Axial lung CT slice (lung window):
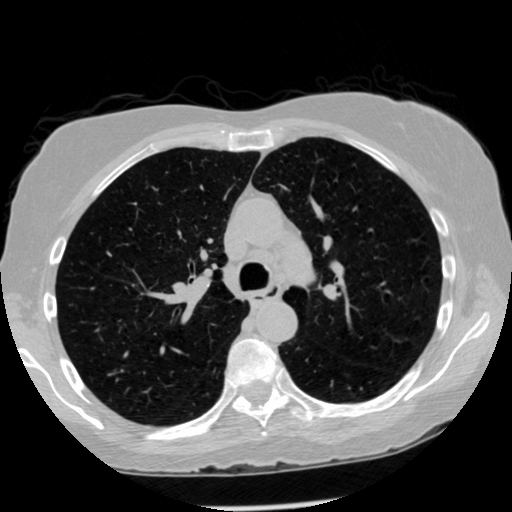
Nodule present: no